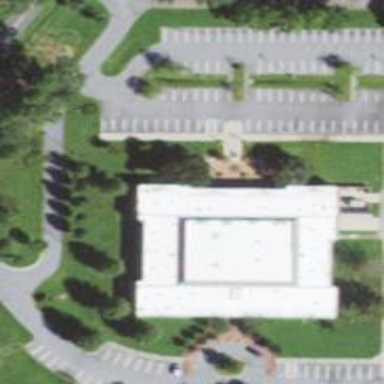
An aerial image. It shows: University building.